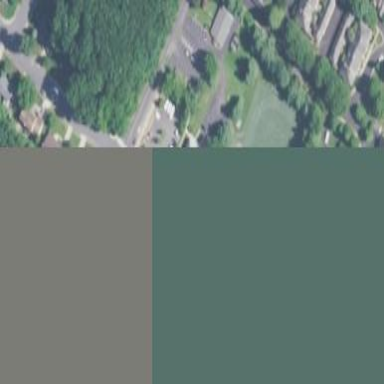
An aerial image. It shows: School.